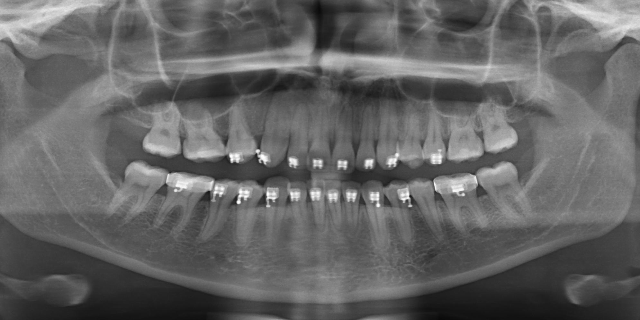
adult